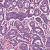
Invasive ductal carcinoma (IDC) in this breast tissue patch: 1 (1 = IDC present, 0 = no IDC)